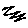
Label: zigzag